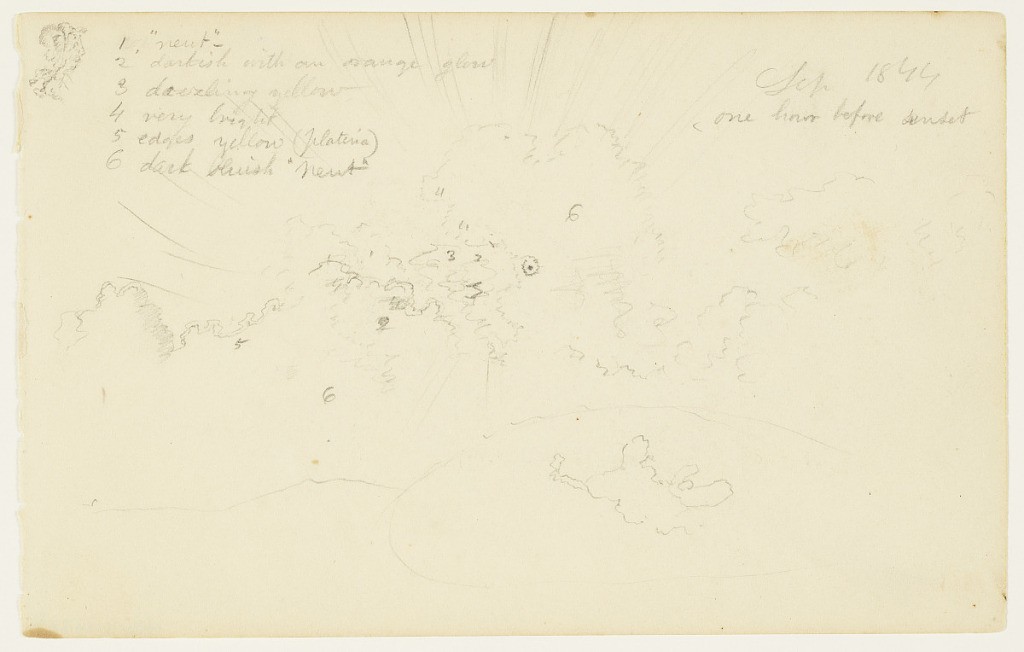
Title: Clouds with Sunbeams
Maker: Frederic Edwin Church, American, 1826–1900
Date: September 1844
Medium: Graphite on white wove paper
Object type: Drawing
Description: Atmosphere sketch showing at view of sunlight radiating from behind a group of puffy clouds near sunset, likely in or near Catskill, New York. A billowing mass of lofty cumulus clouds dominate the composition at center and are backlit by the sun. As a result, crepuscular rays (sunbeams) emanate in streaks from behind the clouds. Below, a rolling mountain range--probably the Catskills--is visible along the horizon.